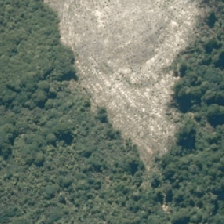
Land cover: harvested_forest